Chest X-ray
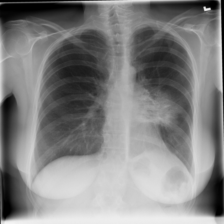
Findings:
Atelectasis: negative
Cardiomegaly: negative
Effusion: negative
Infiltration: negative
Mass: positive
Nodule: negative
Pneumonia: negative
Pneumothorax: negative
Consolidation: positive
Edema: negative
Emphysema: negative
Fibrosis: negative
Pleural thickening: negative
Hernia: negative